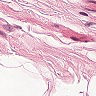
Metastatic tissue present: no